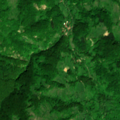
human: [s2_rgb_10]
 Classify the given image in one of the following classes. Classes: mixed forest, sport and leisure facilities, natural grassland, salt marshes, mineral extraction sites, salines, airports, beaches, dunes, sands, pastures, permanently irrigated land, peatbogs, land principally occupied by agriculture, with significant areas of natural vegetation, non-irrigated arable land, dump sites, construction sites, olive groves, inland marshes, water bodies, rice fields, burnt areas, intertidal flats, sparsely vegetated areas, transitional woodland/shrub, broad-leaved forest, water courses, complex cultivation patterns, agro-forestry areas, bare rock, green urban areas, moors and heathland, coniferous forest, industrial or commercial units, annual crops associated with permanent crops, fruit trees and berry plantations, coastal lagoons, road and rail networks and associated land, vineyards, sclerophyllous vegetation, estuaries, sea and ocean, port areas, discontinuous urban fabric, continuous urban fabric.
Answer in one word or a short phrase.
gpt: broad-leaved forest, transitional woodland/shrub